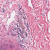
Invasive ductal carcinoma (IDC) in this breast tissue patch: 0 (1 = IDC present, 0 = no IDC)